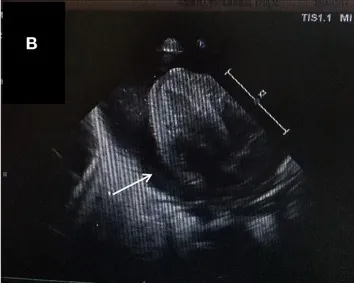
Echocardiographic image in the apical four chamber view shows a large pleural effusion. Pericardial cavity fluid dark area were detected: 6.2 mm in the rear of posterior wall of left ventricle, 6.5 mm in front of anterior wall of right ventricle, 9.1 mm in front of apical part, 5.6 mm outside the lateral wall of left ventricle, 9.8mm outside the lateral wall of right ventricle, 6.3 mm under the inferior wall of right ventricle beneath xiphoid process. Light spot reflex were visible in pericardial cavity. Left ventricular ejection fraction was 53%. (B) Parasternal four-chamber view of the heart.
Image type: radiology (ultrasound)